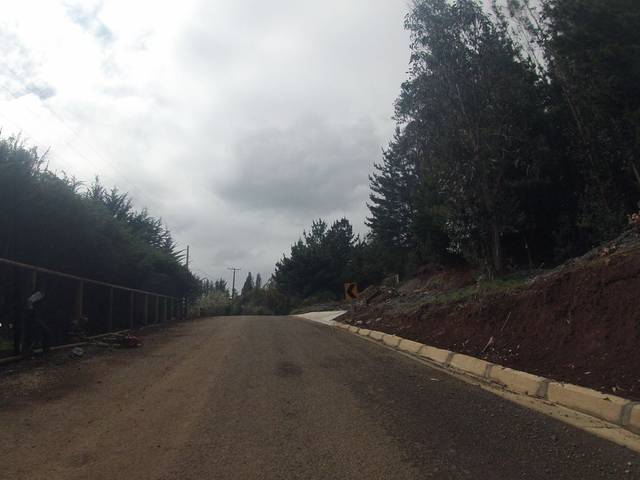
Region: Chile
Coordinates: -38.684, -72.569